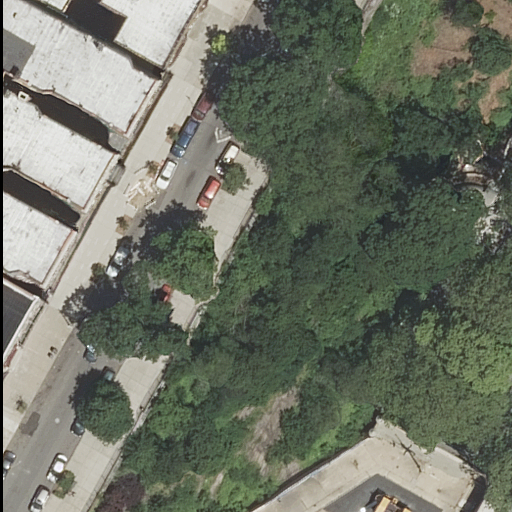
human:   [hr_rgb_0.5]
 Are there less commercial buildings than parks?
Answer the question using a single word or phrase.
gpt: yes

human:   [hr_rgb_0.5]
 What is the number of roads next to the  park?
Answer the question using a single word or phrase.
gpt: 1

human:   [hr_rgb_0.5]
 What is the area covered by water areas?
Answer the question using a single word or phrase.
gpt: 0m2

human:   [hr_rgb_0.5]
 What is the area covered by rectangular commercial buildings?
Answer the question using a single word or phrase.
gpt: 0m2

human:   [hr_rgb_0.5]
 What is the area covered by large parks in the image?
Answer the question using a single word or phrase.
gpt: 3997m2

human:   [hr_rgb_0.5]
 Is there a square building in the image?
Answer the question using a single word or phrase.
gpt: no

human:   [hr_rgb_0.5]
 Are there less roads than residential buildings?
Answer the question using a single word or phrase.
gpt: yes

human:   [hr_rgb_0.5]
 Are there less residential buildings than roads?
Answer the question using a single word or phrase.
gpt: no

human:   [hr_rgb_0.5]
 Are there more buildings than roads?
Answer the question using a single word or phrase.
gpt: yes

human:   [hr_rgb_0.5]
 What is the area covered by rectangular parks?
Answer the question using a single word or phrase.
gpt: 3997m2

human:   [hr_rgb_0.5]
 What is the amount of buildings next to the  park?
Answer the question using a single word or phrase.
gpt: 4

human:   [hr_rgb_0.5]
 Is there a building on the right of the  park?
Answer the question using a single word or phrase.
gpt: no

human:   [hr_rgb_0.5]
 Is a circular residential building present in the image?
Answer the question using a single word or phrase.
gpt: no

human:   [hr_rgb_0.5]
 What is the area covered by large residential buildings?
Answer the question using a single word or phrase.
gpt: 1474m2

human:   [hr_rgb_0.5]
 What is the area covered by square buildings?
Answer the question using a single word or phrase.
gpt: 0m2

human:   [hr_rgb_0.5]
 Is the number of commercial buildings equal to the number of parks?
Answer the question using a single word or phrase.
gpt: no

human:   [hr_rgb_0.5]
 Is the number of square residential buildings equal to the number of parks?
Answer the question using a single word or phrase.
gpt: no

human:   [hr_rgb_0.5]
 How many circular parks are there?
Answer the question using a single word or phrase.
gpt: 0

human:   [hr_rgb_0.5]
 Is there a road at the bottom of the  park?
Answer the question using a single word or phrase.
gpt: no

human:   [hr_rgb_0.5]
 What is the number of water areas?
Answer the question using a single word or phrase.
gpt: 0

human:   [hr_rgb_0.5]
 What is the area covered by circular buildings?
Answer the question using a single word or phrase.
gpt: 0m2

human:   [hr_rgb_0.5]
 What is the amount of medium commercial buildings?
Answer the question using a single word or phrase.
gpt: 0

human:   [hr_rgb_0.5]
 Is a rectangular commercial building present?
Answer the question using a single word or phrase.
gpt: no

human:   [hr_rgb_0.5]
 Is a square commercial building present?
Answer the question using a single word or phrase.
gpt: no

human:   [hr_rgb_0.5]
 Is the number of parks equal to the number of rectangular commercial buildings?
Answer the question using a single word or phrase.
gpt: no

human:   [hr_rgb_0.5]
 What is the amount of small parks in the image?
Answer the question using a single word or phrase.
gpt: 0

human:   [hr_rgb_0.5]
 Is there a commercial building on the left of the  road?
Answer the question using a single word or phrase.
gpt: no

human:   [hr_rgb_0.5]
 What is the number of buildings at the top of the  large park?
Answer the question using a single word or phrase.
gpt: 4

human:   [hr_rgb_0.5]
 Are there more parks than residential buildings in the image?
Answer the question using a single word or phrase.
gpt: no

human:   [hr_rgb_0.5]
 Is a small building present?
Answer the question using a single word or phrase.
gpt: yes

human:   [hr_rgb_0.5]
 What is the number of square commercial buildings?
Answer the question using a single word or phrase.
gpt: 0

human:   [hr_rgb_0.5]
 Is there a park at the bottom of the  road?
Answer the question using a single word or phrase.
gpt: yes

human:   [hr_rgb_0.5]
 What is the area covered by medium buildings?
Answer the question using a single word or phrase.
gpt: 166m2

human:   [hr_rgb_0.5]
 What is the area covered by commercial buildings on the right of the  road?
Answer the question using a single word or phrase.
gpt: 0m2

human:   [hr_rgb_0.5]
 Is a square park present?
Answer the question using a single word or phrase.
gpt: no

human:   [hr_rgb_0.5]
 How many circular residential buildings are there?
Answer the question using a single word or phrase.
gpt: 0